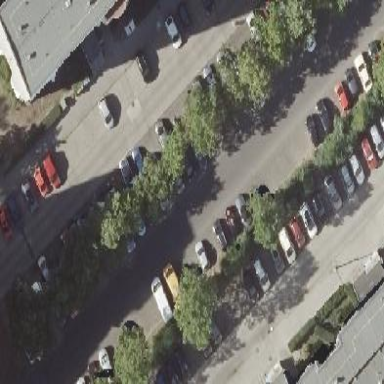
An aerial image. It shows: Street-side parking area.